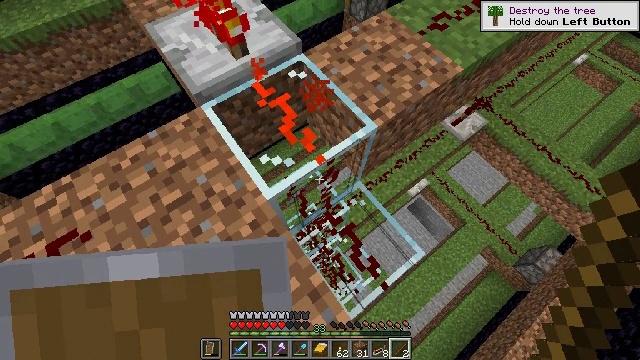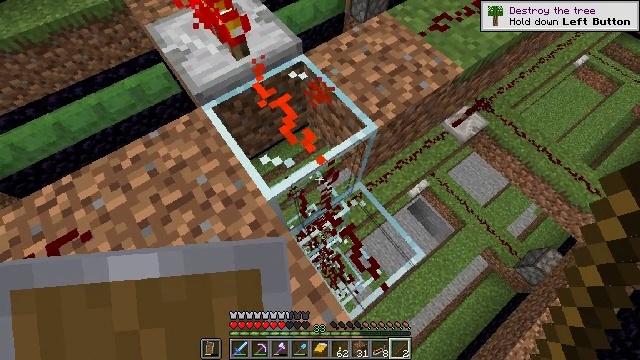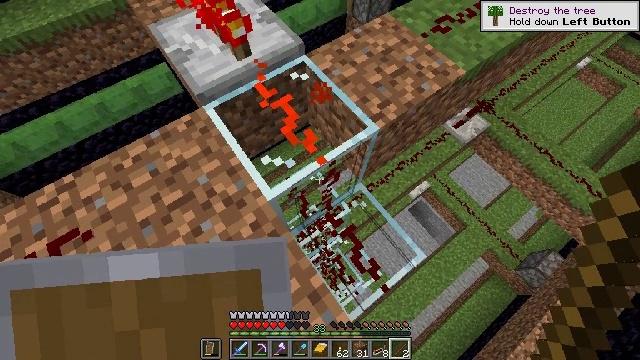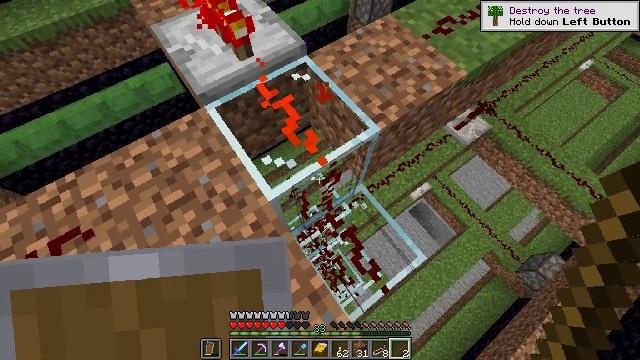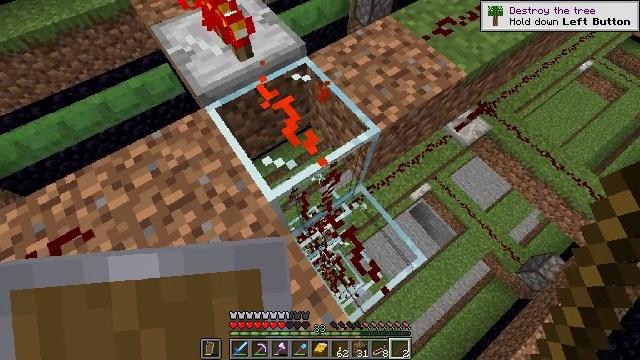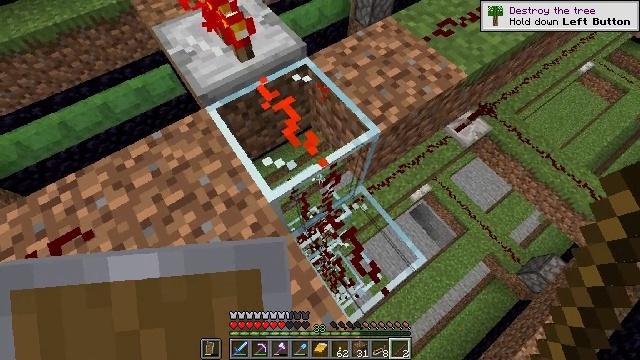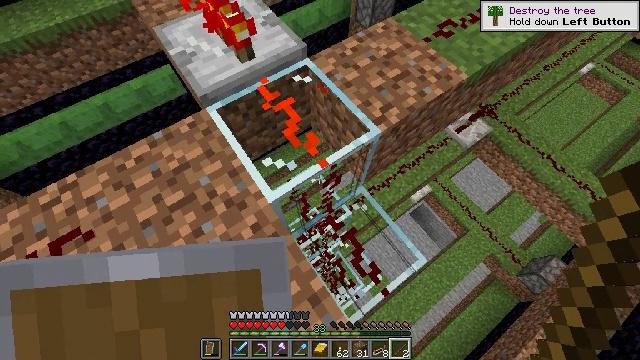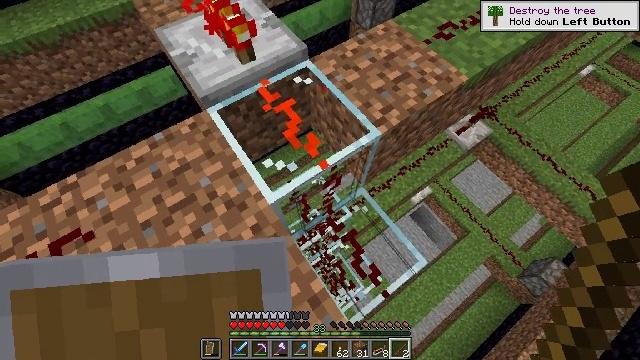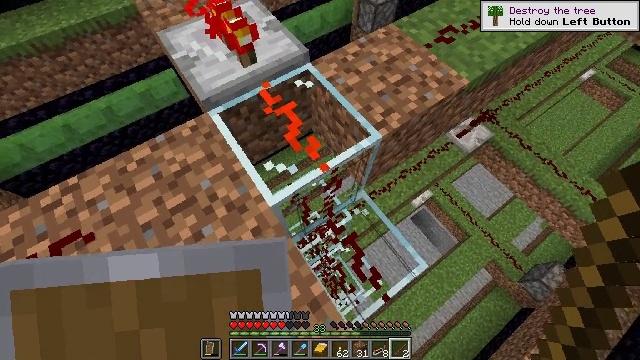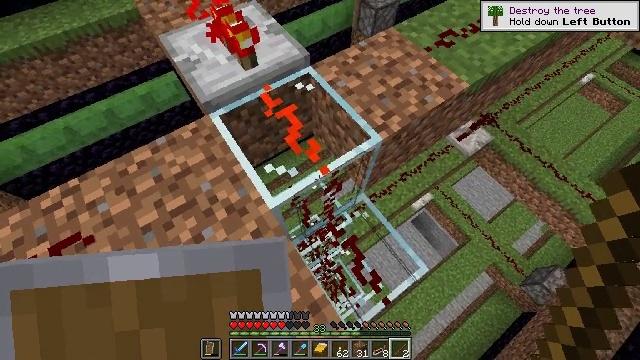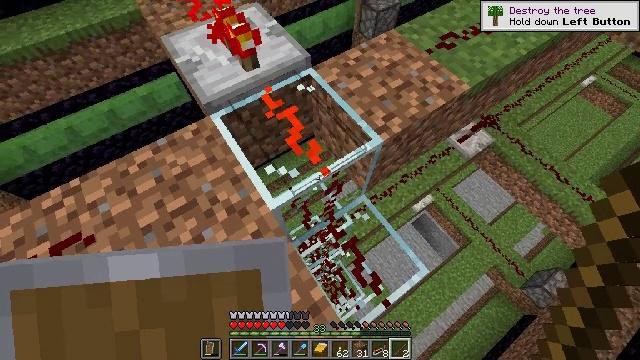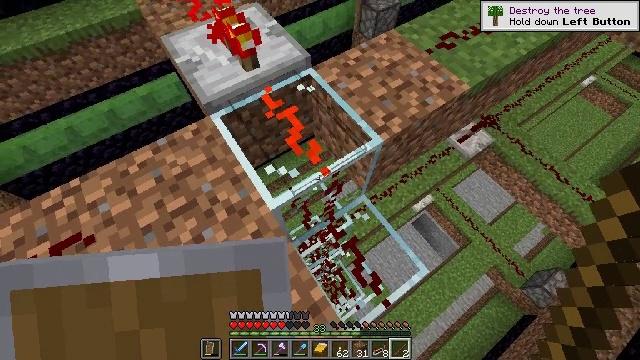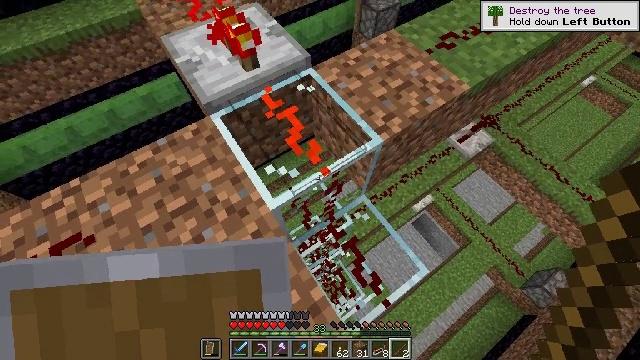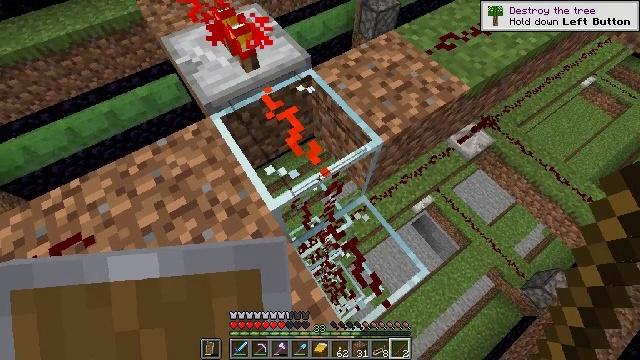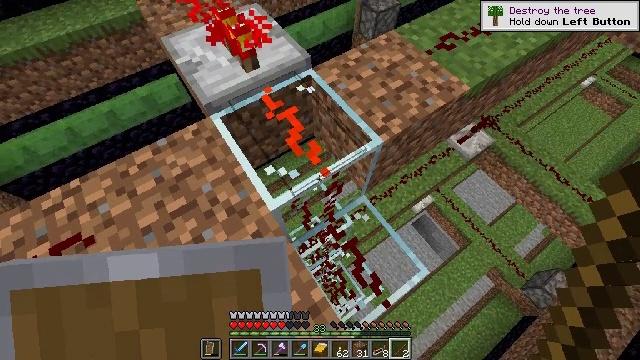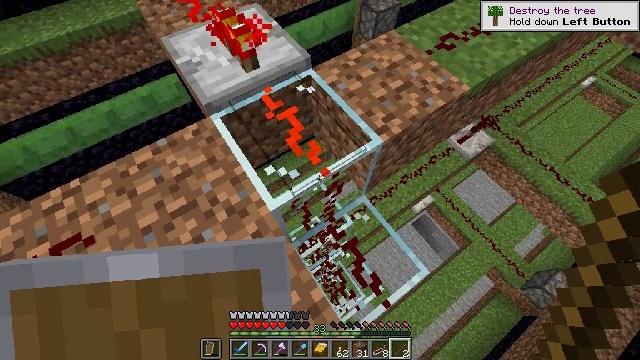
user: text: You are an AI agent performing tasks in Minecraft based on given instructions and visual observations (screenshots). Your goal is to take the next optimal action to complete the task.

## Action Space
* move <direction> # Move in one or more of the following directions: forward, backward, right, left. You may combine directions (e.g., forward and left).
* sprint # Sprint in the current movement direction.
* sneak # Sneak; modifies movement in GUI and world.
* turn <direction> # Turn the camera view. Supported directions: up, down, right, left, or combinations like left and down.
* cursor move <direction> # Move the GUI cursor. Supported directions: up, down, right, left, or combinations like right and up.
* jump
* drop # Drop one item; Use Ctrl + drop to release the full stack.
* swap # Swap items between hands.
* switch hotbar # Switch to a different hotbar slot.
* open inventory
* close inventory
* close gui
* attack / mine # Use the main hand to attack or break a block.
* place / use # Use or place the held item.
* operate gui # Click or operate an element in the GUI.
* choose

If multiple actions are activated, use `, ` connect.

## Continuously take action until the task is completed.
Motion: motion action
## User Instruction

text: Mine the repeater.
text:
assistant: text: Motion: no_op
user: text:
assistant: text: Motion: no_op
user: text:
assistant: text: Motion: no_op
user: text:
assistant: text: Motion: no_op
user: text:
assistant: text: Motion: no_op
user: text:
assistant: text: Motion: no_op
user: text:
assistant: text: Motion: no_op
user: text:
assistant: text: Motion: no_op
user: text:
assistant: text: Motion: no_op
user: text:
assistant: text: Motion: no_op
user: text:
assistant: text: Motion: no_op
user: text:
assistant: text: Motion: no_op
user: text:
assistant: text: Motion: no_op
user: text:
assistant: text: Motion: no_op
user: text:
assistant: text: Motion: no_op
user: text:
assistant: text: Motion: no_op
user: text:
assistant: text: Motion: no_op
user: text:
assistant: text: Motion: no_op
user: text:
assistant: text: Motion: no_op
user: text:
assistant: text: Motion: no_op
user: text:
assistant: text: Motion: no_op
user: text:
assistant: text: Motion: no_op
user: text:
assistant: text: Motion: no_op
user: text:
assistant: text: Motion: no_op
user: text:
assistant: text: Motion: no_op
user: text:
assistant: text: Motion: no_op
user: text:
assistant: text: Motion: no_op
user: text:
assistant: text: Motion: no_op
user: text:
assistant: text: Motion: no_op
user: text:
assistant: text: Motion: no_op